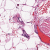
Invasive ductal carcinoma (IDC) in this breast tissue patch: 0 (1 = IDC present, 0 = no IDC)